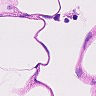
Metastatic tissue present: no